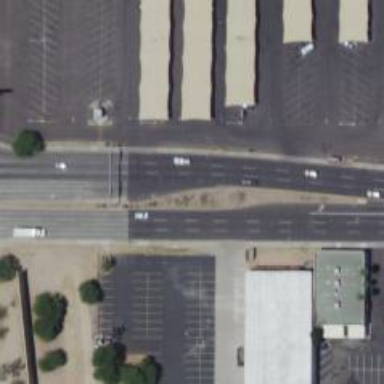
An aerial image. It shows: Secondary road with asphalt surface.